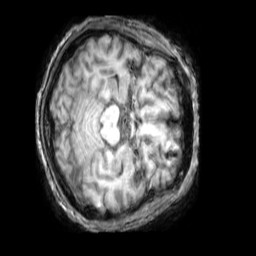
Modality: T1w
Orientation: axial
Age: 59
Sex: male
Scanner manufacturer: philips
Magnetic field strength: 3 T
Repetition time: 0.0099 s
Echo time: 0.004604 s